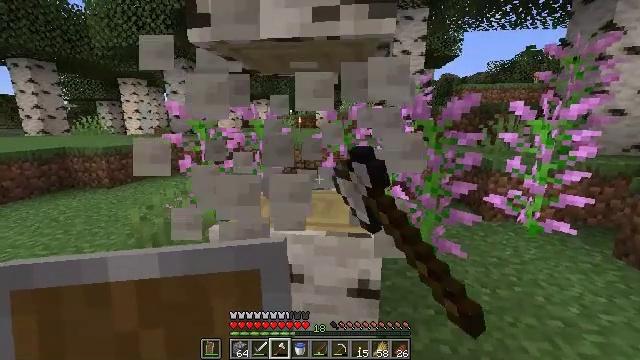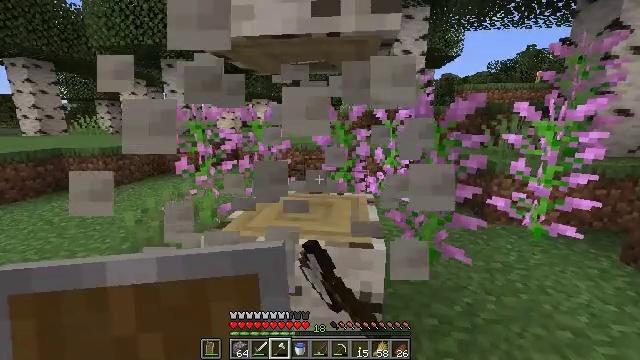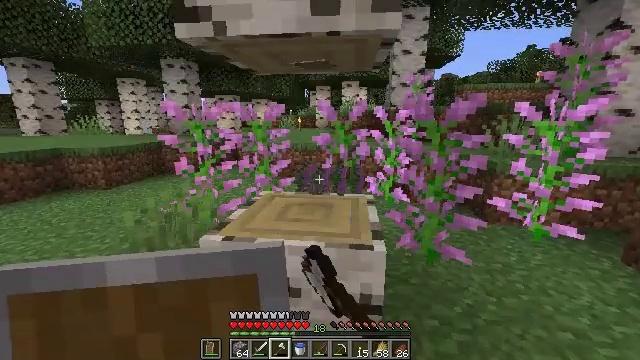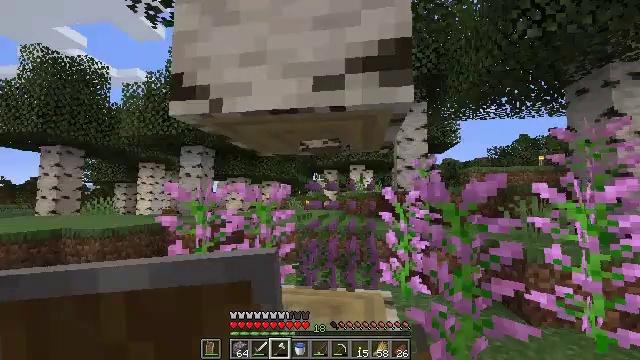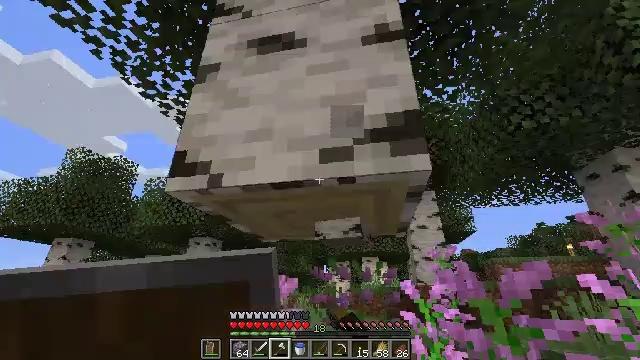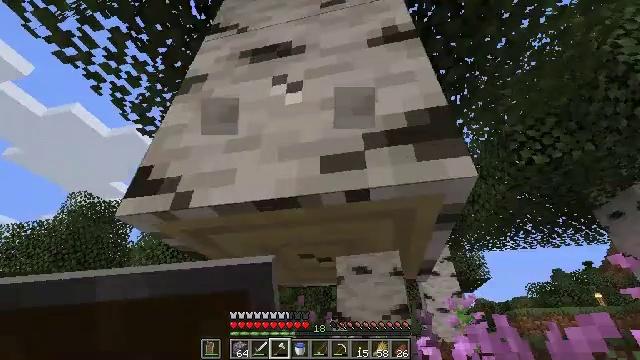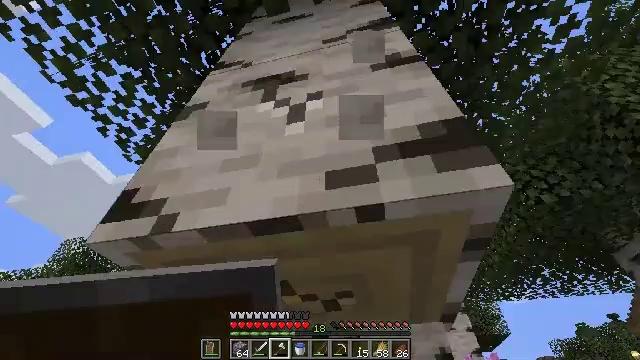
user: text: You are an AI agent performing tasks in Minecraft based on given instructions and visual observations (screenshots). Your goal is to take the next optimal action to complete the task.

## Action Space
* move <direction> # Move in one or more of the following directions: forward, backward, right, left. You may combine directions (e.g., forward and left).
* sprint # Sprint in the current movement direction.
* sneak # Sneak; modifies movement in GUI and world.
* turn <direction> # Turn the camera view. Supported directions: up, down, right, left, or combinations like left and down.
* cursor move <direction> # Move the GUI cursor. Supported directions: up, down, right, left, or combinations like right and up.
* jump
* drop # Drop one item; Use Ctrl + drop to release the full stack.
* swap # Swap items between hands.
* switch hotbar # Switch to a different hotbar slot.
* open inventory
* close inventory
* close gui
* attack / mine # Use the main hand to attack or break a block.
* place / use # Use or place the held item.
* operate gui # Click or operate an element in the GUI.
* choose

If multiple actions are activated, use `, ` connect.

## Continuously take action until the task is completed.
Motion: motion action
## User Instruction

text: Gather lilac from the ground.
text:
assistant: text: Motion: move forward, attack / mine
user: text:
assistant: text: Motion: move forward, attack / mine
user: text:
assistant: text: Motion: move forward, turn left and up, attack / mine
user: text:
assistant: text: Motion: move forward, turn left and up, attack / mine
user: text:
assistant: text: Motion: move forward, turn up, attack / mine
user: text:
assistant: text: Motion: move forward, turn up, attack / mine
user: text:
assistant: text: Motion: attack / mine